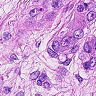
Metastatic tissue present: yes